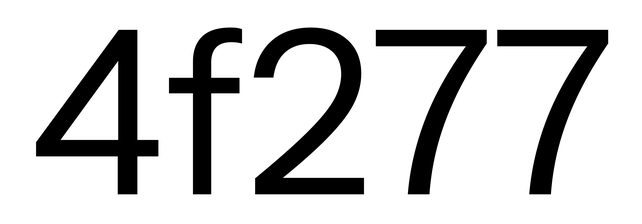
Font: InstrumentSans_Regular